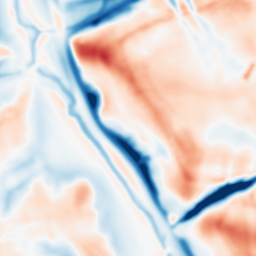
Category: multiscale
Decomposition family: dog_multiscale
Decomposition parameters: sigma_ratio: 1.6
n_scales: 4
base_sigma: 2
Upsampling method: quintic
Upsampling parameters: scale: 4
Upsampling scale: 4